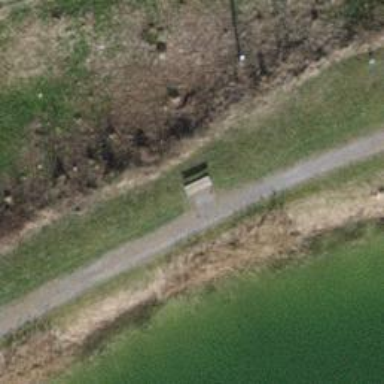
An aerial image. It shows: Bench for seating.